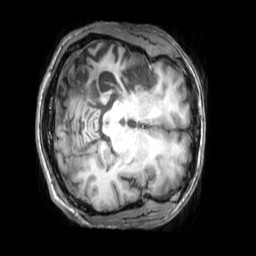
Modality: T1w
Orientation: axial
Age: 35
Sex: male
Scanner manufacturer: philips
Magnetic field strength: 3 T
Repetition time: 0.009868 s
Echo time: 0.004592 s